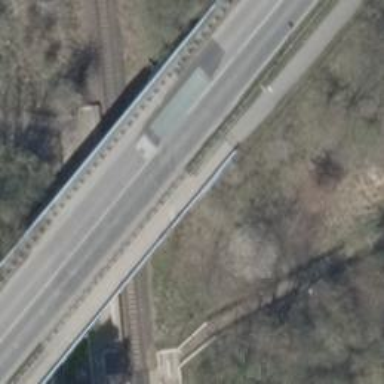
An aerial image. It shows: Asphalt cycleway on bridge.